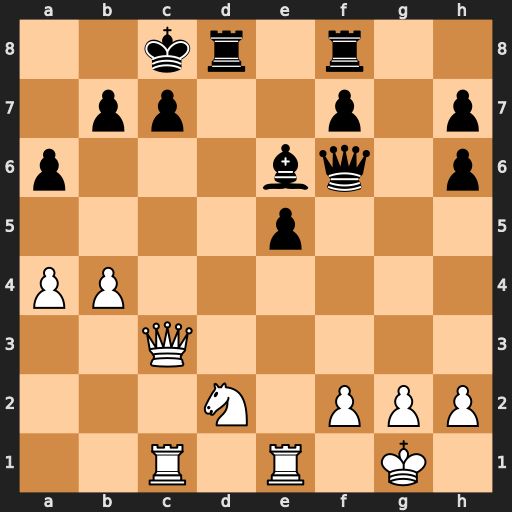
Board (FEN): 2kr1r2/1pp2p1p/p3bq1p/4p3/PP6/2Q5/3N1PPP/2R1R1K1
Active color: w
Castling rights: -
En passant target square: -
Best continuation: Qxc7#